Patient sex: F
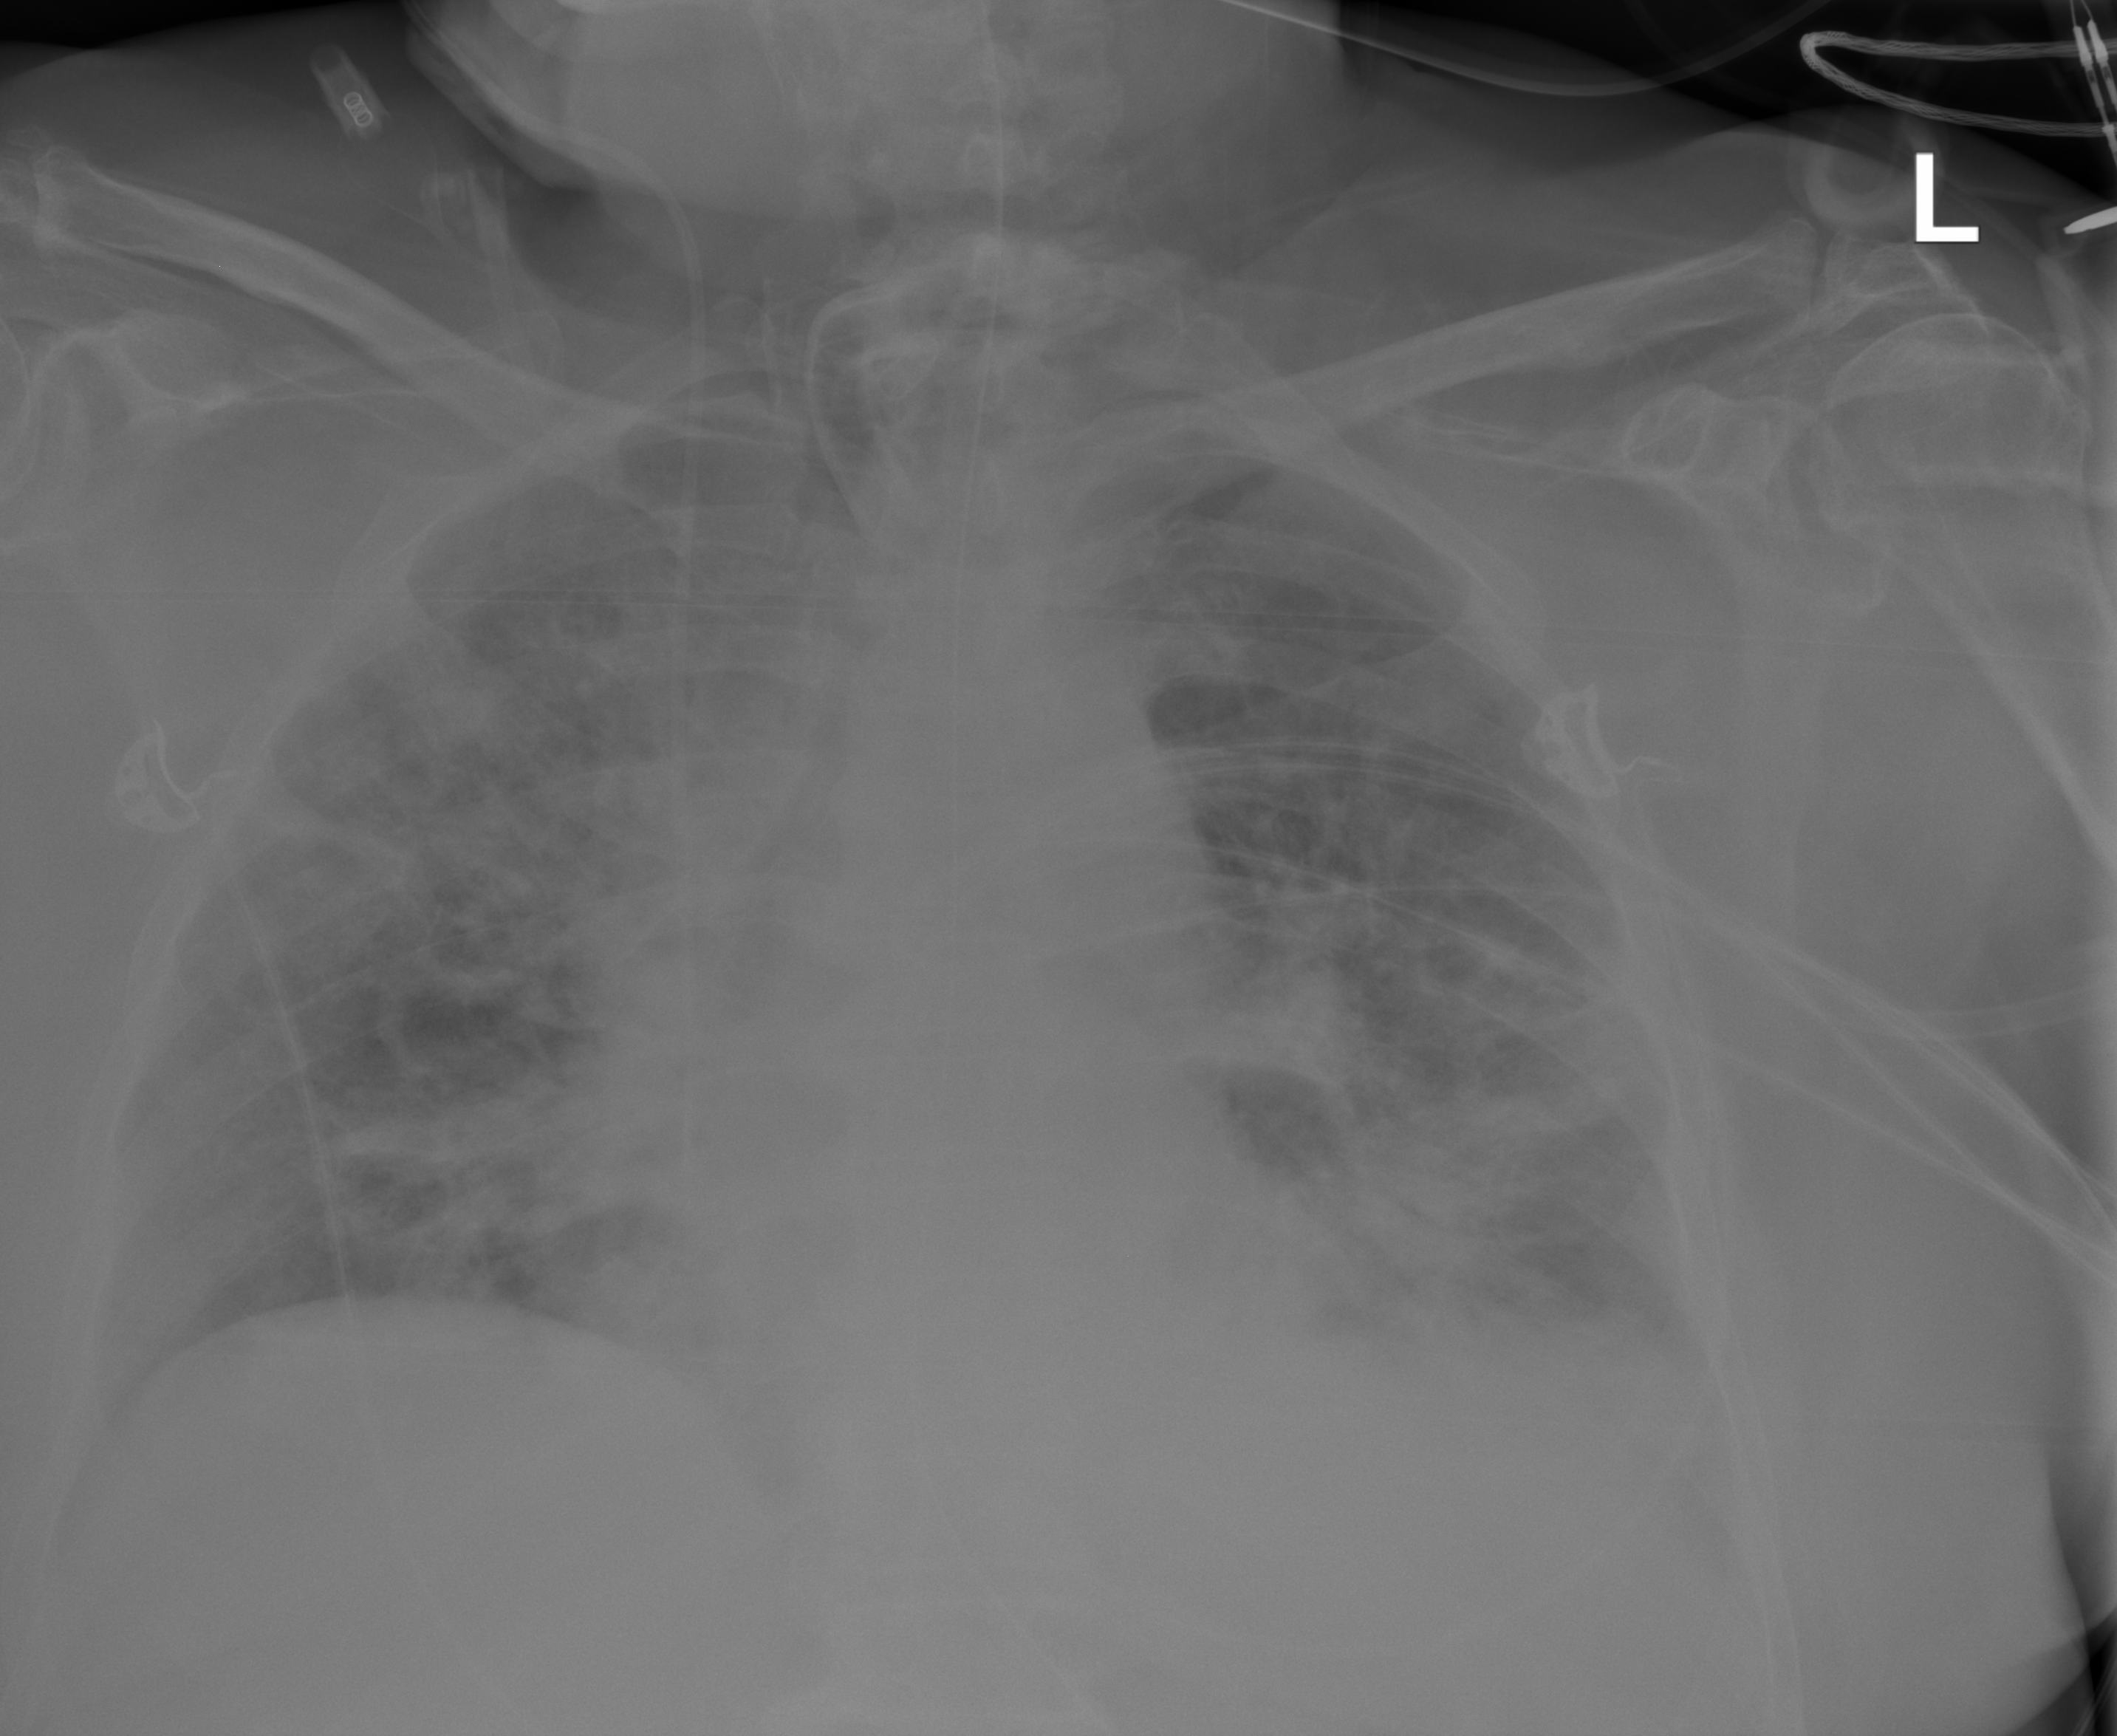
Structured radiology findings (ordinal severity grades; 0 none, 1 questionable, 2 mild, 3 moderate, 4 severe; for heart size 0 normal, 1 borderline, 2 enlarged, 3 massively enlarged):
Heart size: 0
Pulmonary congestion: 0
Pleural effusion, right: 0
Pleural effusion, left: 0
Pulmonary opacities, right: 3
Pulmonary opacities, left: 3
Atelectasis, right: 3
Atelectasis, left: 2